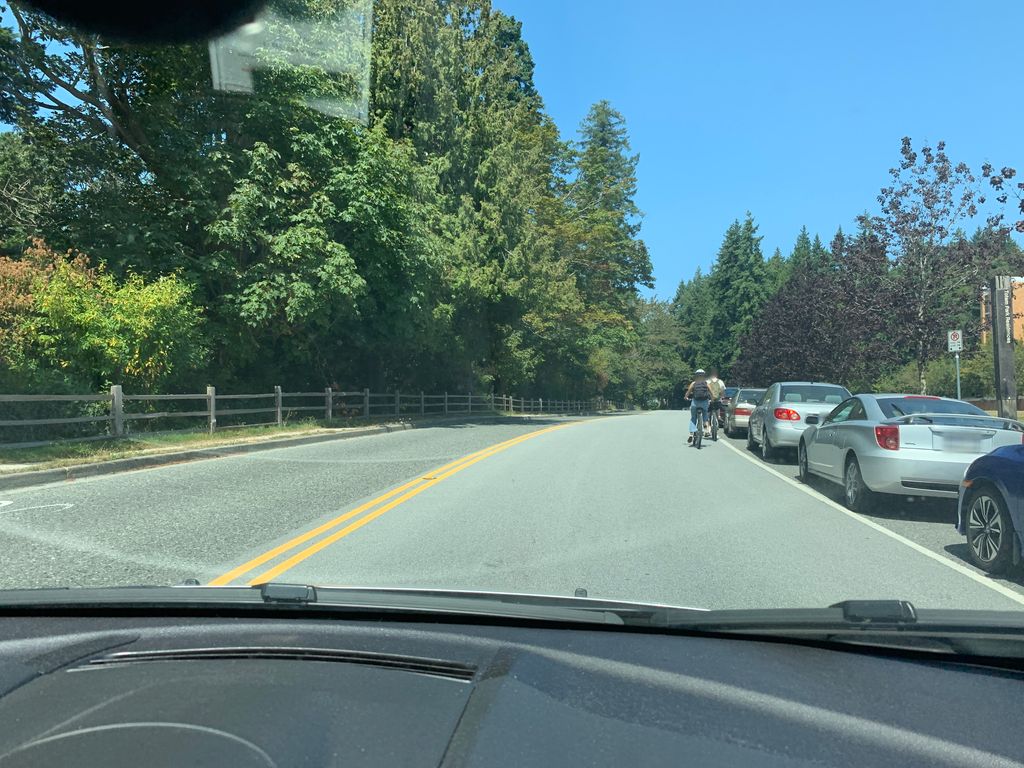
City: vancouver